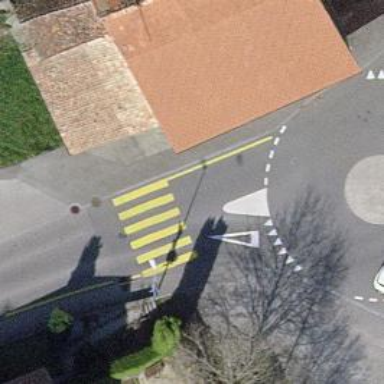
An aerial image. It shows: Uncontrolled road crossing with markings.